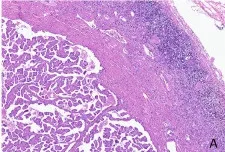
(A-E) Histomorphological features of papillary renal neoplasm with reverse polarity. The tumor is well defined, with a fibrous pseudocapsule and many lymphocyte infiltrates at the capsule margin (H&E stain, x40) (A).
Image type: pathology (h&e)